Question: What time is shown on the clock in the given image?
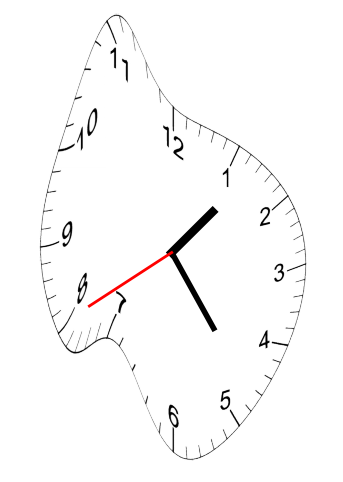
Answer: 01:23:40